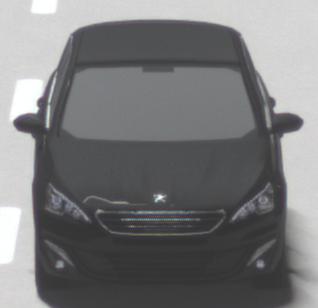
Make: Peugeot
Model: 308 VTi 82
Detailed model: 308 (II)
Model produced from: 2013/09
Model produced until: 2014/11
Doors: 5
Color: black
Road condition: dry road
Daytime: not specified
Contrast: high contrast